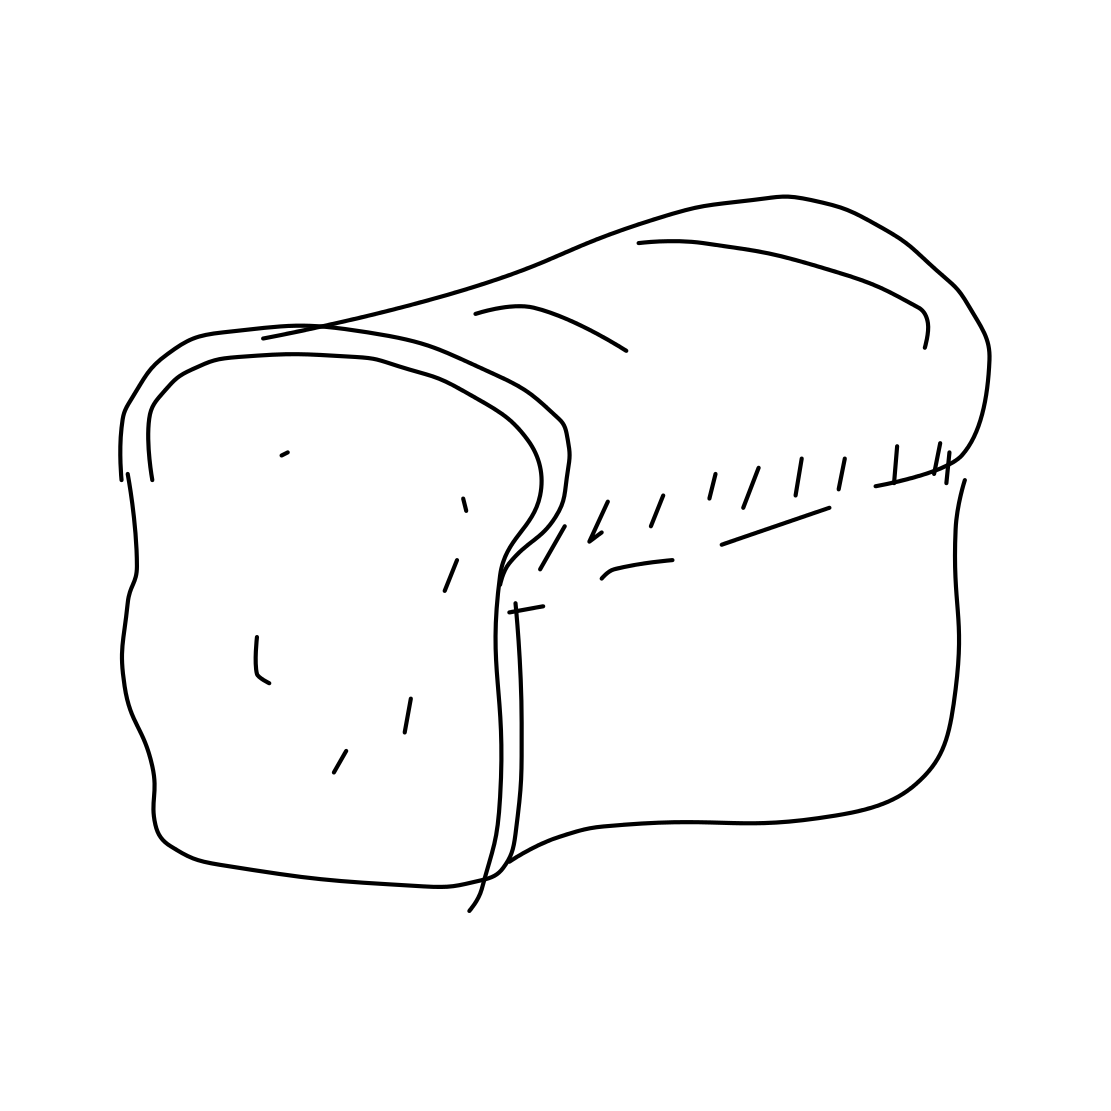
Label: bread